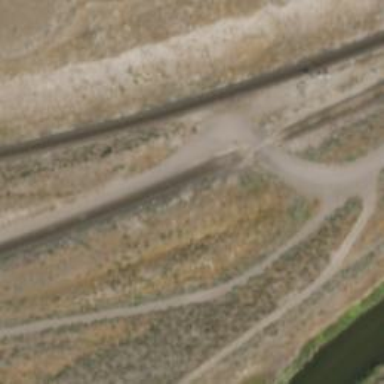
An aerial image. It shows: Abandoned railway.